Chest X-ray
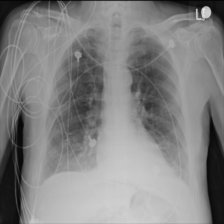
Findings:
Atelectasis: positive
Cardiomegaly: negative
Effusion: negative
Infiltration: positive
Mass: negative
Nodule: negative
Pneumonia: negative
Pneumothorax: negative
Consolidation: negative
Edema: negative
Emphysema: negative
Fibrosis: negative
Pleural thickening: negative
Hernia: negative